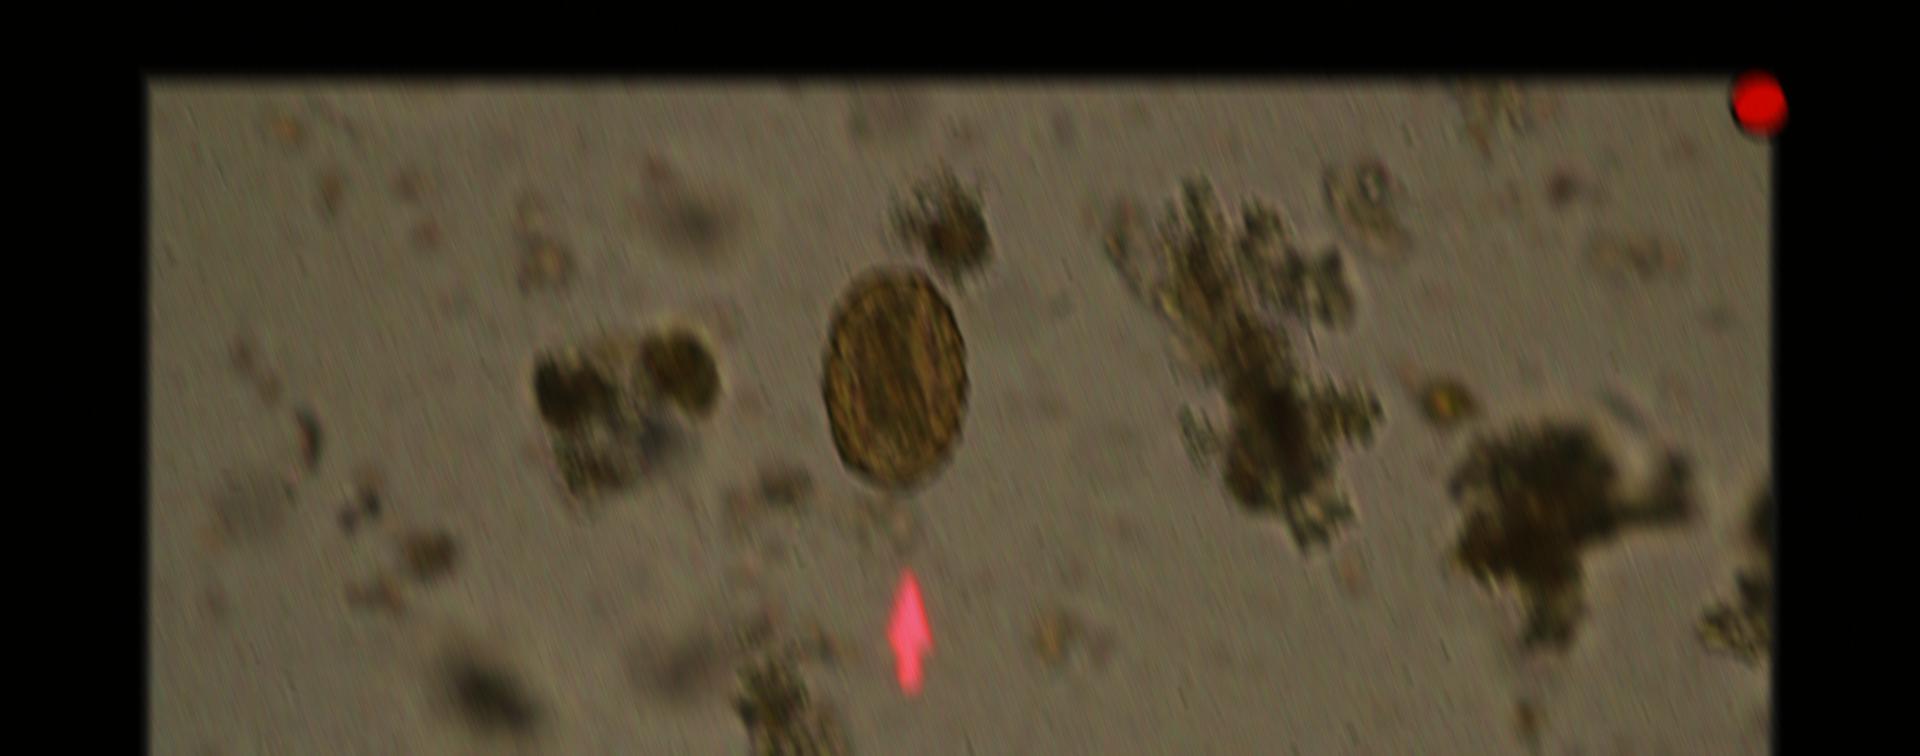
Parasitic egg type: Ascaris lumbricoides